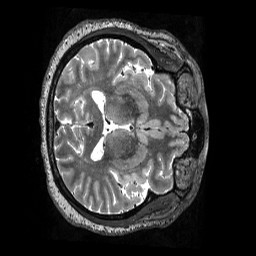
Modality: T2w
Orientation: axial
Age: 48
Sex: male
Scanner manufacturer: siemens
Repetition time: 3.2 s